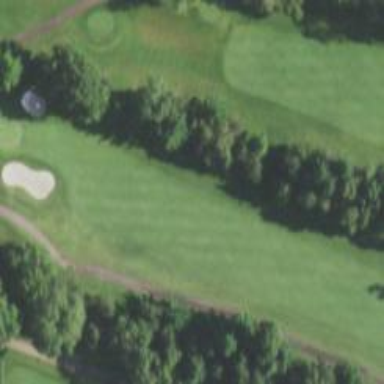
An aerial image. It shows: View of golf hole.